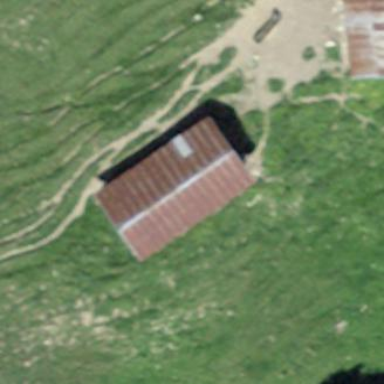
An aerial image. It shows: Farm auxiliary building.